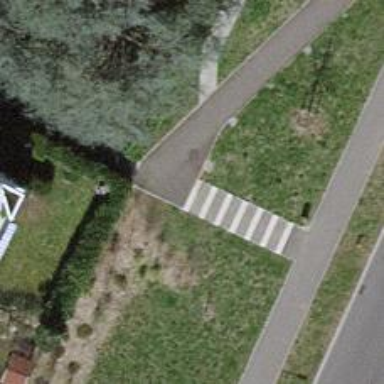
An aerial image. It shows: Road with steps.